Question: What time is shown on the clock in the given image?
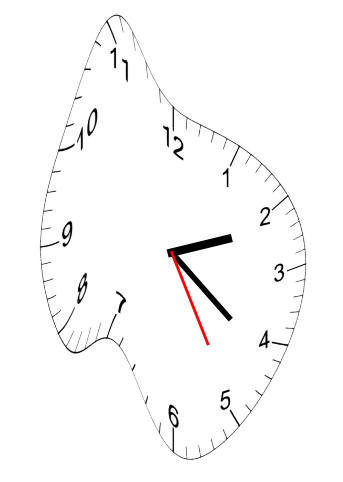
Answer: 02:21:25